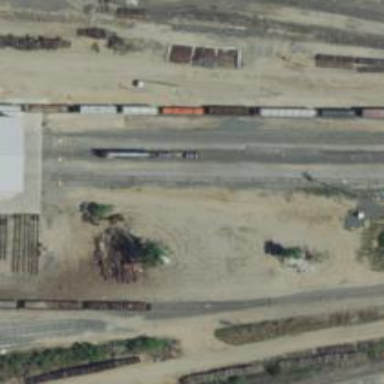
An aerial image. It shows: Railway yard.